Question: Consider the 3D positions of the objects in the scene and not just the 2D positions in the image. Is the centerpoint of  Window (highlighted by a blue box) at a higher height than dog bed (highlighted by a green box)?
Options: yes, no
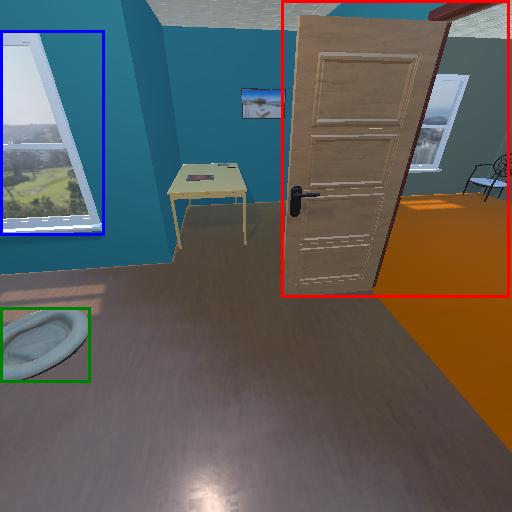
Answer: yes